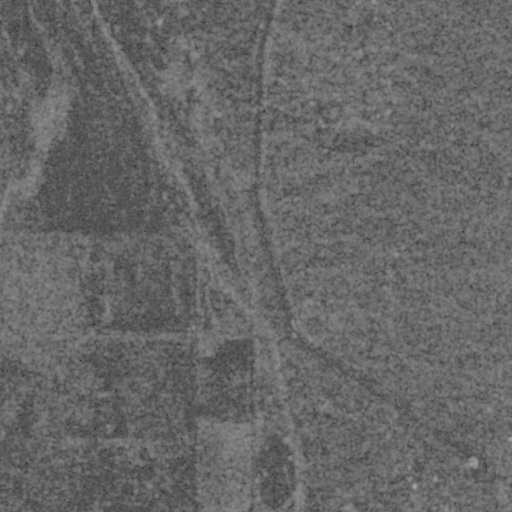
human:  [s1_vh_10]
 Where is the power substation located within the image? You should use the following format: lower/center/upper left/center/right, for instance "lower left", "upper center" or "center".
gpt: The power substation is located in the lower right of the image.
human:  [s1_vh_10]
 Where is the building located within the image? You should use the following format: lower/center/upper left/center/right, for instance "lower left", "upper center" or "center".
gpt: The building is located in the lower right of the image.
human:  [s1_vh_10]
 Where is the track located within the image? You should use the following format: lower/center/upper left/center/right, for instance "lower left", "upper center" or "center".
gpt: There is no track in the image.

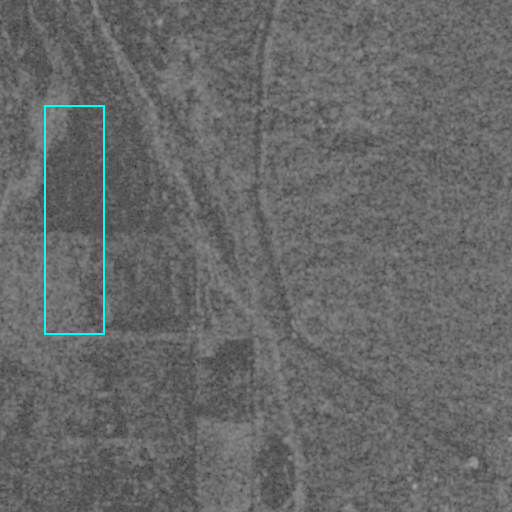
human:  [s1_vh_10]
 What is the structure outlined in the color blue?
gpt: There is no blue outline.
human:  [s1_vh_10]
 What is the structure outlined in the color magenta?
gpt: There is no structure outlined in magenta.